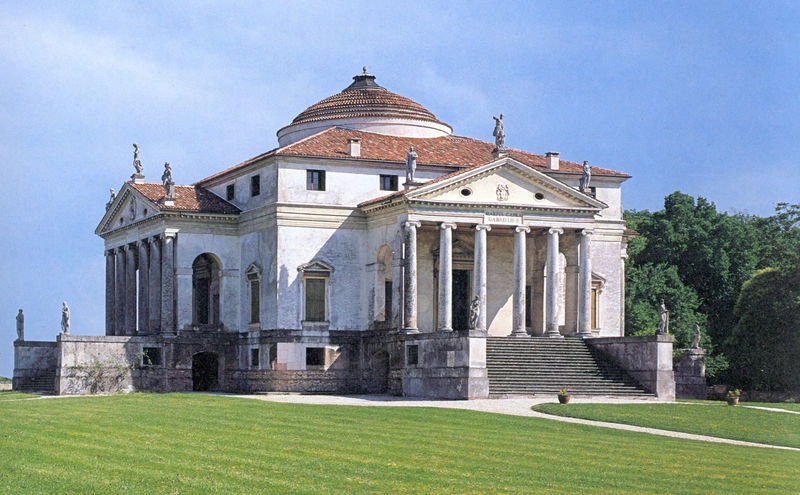
Titel: Villa Almerico Capra (Außenansicht)
Künstler: Andrea Palladio
Standort: Vicenza
Institution: Villa Almerico Capra (La Rotonda)
Schlagwörter: blau, himmel, weiß, wolken, bäume, grün, fenster, säule, säulen, tür, anlage, dach, gebäude, gras, haus, park, rasen, rot, schloss, weg, wiese, architektur, barock, sockel, stein, kirche, wege, klassizismus, england, renaissance, wald, dachziegel, turm, garten, statue, blumentopf, sommer, italien, giebel, mauer, ziegel, figuren, kies, rundbogen, kuppel, treppe, treppen, symmetrie, stuck, stufen, tor, foto, fotografie, eingang, treppenstufen, antike, palast, palazzo, symmetrisch, groß, kapitelle, kapitell, würfel, portal, villa, sims, gesims, skulpturen, portale, statuen, herrschaftlich, ionisch, portikus, manierismus, ziegeldach, griechenland, freitreppe, tempel, dorisch, mediterran, bau, fesnter, standbilder, gibel, punktsymmetrisch, epistyl, tempelfront, treppenpodest, tympanon, ädikula, attika, zentralbau, sockelzone, paladio, palladio, runddach, andrea palladio, akrotere, portico, rondo, rotonde, villa rotonda, gartenhaus, schlößchen, gepflegt, oberitalien, mittelmeerraum, achitrav, andrea della gondola, capra, ionishc, la rotonda, lombardei, rotode, rotonda, venezien, vicenza, villa capra, dachaufbau, padua, weiese, kuppel säule, himmel#, padova